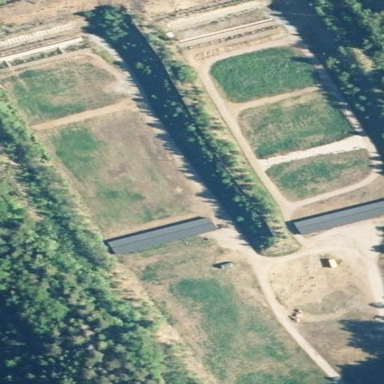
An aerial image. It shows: Shooting range within military area.